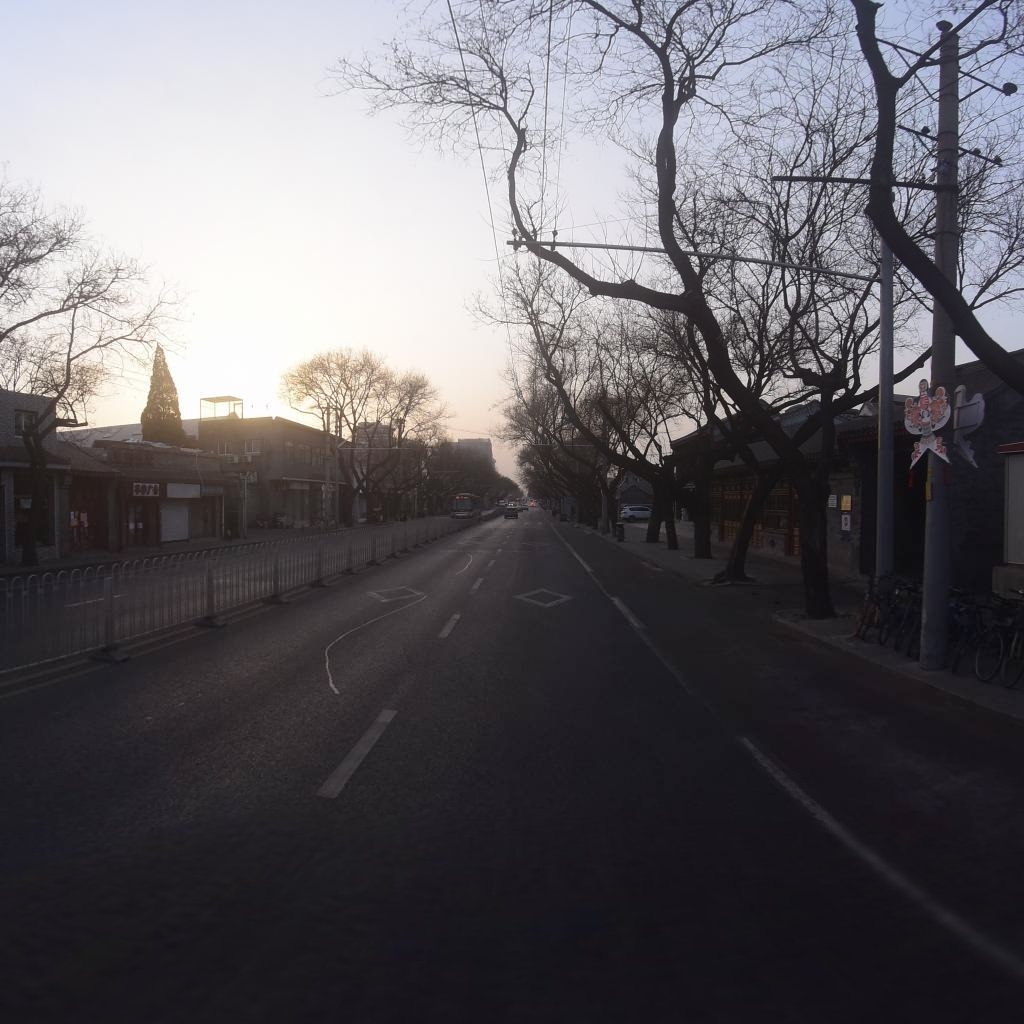
Region: Xicheng
Road damage annotations: longitudinal patch, longitudinal patch